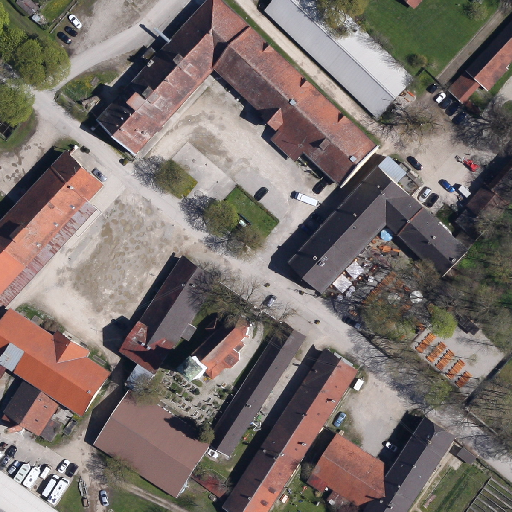
Referring expression: car